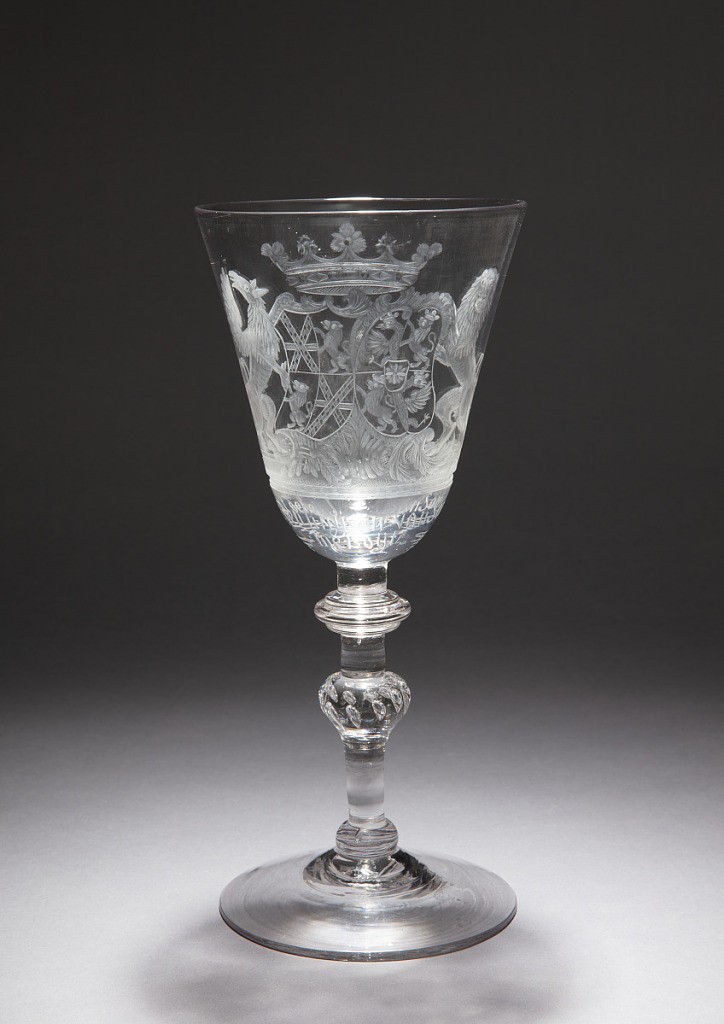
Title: Goblet Commemorating François Cornelis van Aerssen van Sommelsdijk (1725–93) and his wife Everdina Petronella (1730–94), countess of Hogendorp
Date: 1761–1765
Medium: lead glass
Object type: drinking glass
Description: Large wine glass with a rounded funnel-shaped bowl. The stem consists of a three-ringed knob at top, an elongated inverted baluster with two rows of air bubbles at center, and at bottom a basal knob of two mirrored balusters on both sides of a central known. Conical foot.

On the bowl a detailed wheel engraving of two connected crowned coats held by a griffin and lion standing on a grassy ground. The crest to the left, held by the griffin, is the coat of arms of Cornelis van Aerssen van Sommelsdijk; the oval coat of arms is that of his wife Everdina Petronella, countess of Hogendorp.